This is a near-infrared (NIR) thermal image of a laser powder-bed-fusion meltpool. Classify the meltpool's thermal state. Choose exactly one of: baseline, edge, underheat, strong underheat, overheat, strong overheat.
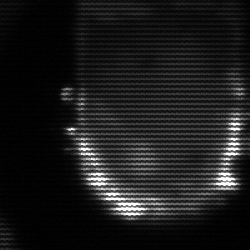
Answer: baseline